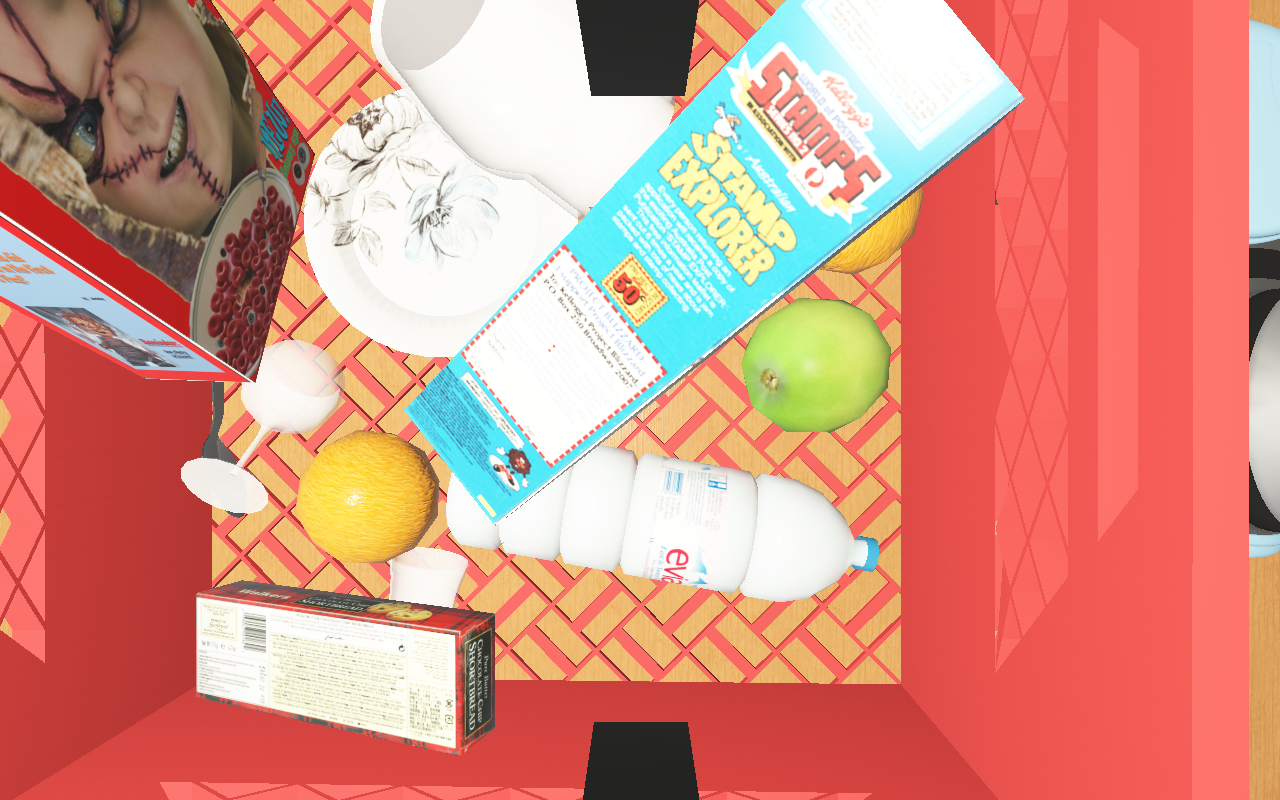
Objects in the scene:
carafe
water bottle
apple
apple
orange
orange
plate
glass
wineglass
jam jar
cereal box